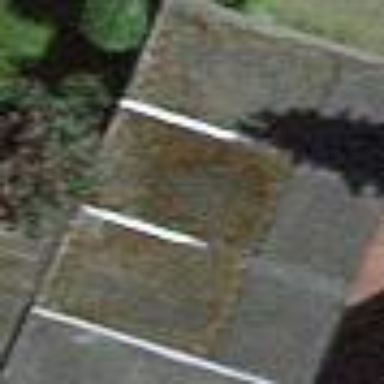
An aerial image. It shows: Garage.